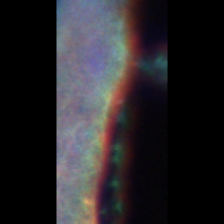
Taxon: Unknown_full_image
Group: Unknown